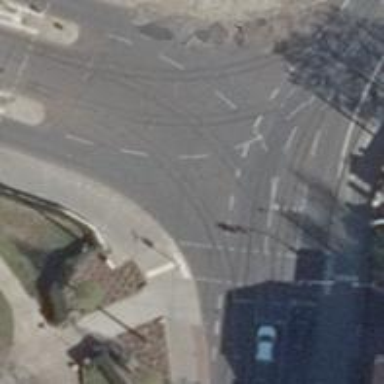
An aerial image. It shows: Railway crossing.